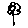
Label: flower